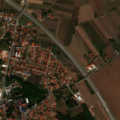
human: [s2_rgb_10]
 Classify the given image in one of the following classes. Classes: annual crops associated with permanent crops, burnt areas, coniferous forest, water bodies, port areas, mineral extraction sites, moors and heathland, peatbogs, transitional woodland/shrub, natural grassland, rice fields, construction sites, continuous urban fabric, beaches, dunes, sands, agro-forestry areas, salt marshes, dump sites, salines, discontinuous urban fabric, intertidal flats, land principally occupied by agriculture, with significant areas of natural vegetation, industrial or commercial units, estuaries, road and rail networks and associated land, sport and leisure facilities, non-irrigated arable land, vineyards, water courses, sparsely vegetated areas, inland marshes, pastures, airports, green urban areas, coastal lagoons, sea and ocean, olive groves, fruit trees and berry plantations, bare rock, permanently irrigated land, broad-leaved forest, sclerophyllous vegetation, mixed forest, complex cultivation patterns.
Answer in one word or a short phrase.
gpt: discontinuous urban fabric, non-irrigated arable land